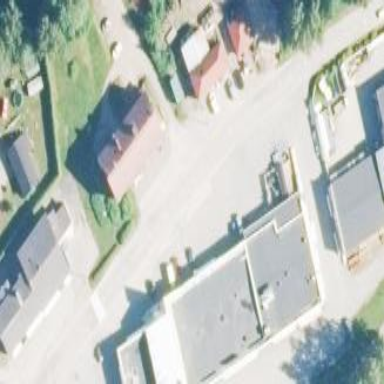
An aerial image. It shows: Retail building.